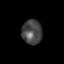
Tissue: lung
Cell type: Epithelial cells
Senescence score: 0.1738
Nuclear area (px): 486
Mean DAPI intensity: 71.681